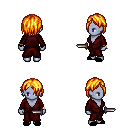
a pixel art fantasy rpg character, female body template, dark elf, purple skin, red robe, white pants, light blonde bangs hairstyle, bracelets, black slippers, dagger, four views (front, back, left, right), 2x2 character sprite sheet, small pixel art, hard edges, no anti-aliasing